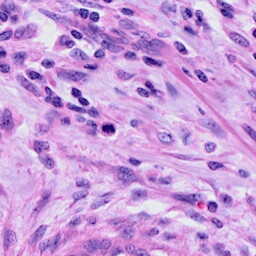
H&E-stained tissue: Cervix